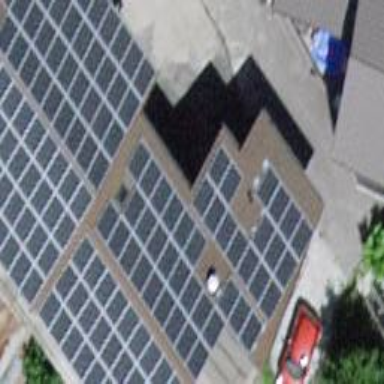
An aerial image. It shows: Solar power generator using photovoltaic panels.